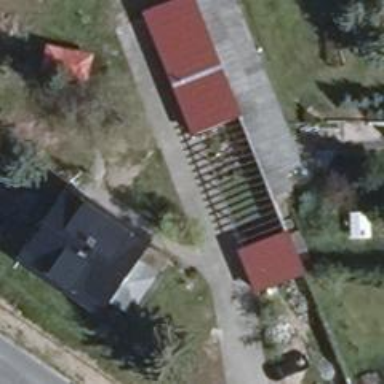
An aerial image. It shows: House with flat grey roof.